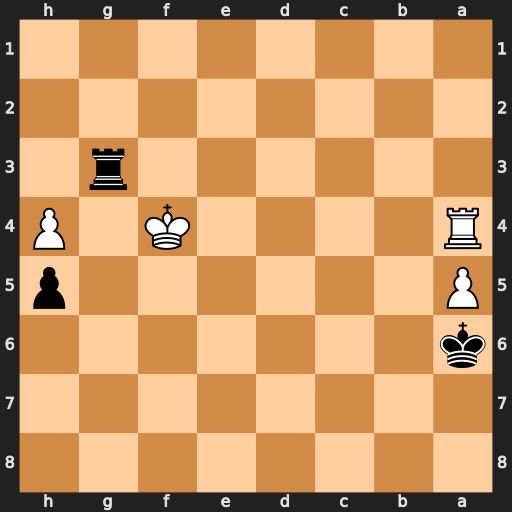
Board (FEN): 8/8/k7/P6p/R4K1P/6r1/8/8
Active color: b
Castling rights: -
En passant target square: -
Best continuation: Rg4+ Kf5 Rxa4